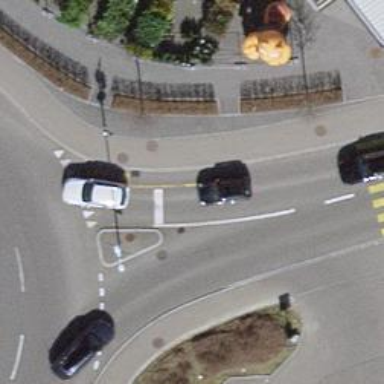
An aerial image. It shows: Traffic calming island.